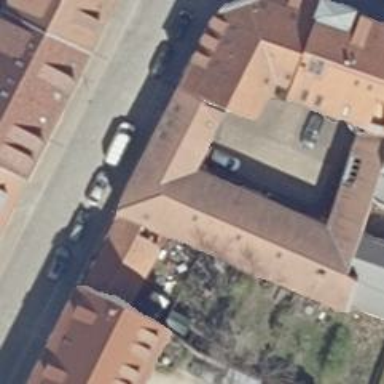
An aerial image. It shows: Veterinary facility.